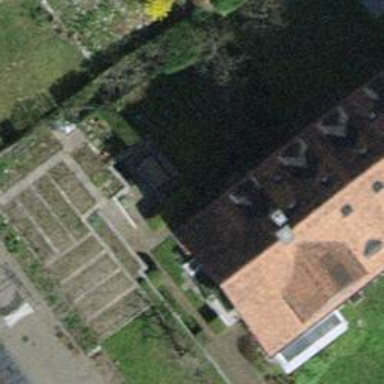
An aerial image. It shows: Semidetached house.